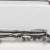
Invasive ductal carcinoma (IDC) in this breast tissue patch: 0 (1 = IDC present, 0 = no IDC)